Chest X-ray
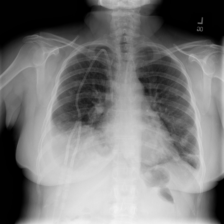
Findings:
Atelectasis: positive
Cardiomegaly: negative
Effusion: positive
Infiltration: negative
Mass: negative
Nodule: negative
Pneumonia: negative
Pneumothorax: negative
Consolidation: negative
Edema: negative
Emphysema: negative
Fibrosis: negative
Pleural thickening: negative
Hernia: negative